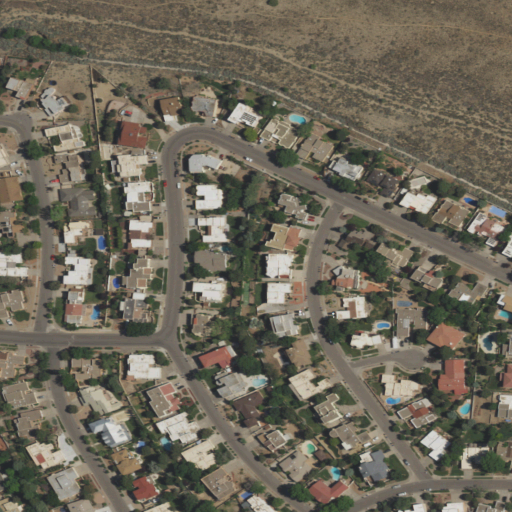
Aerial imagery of valley in New Mexico named Embudito Canyon containing low intensity development, medium intensity development, shrub, and open development